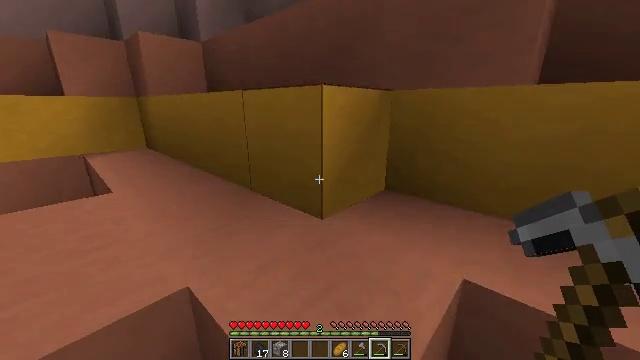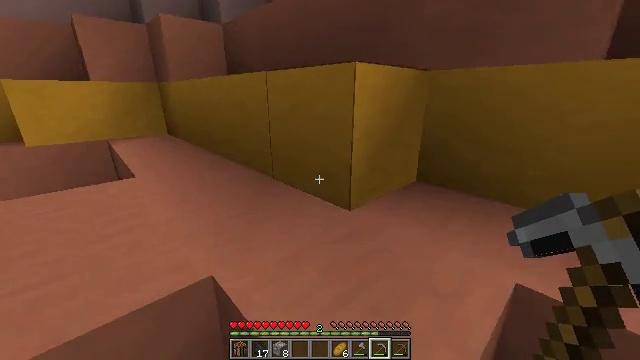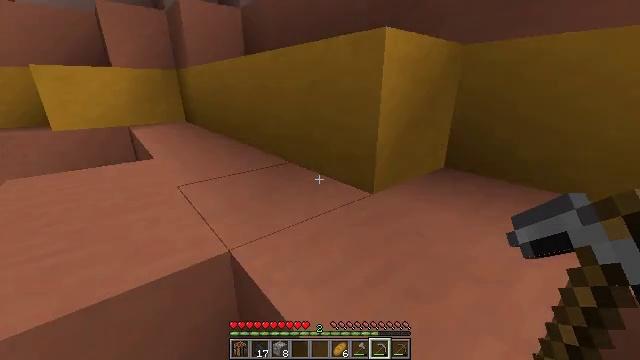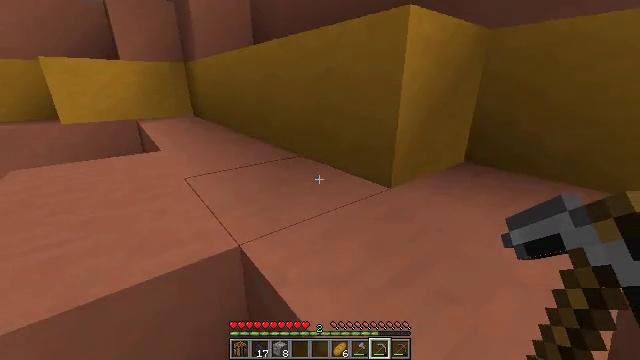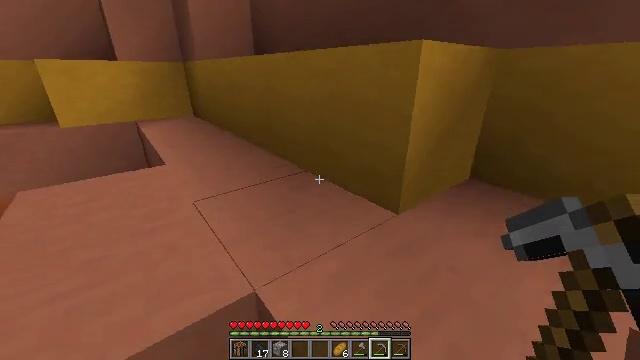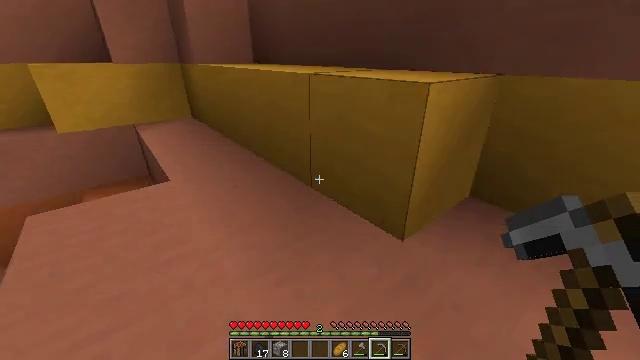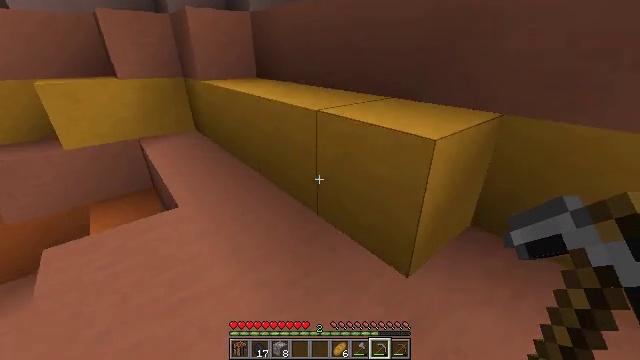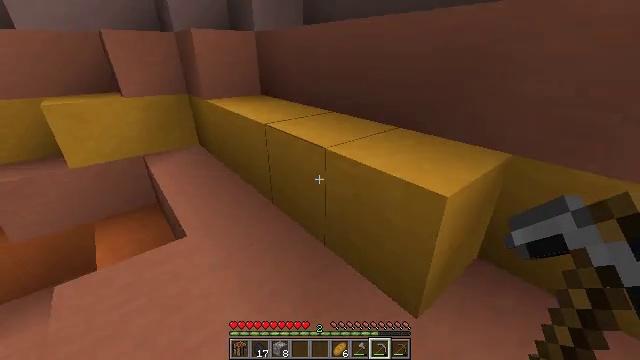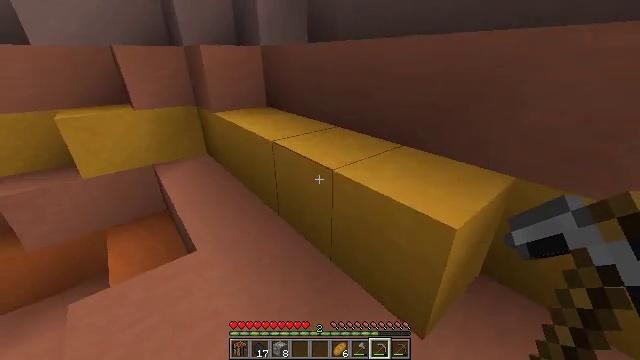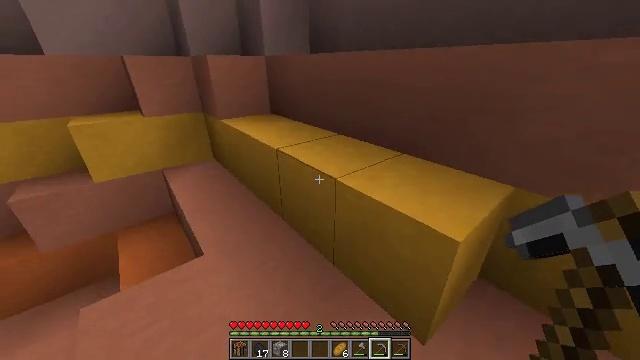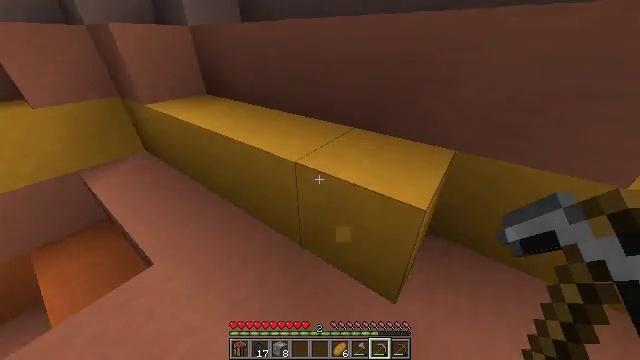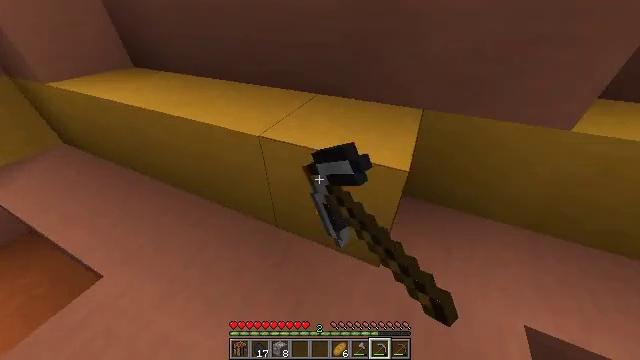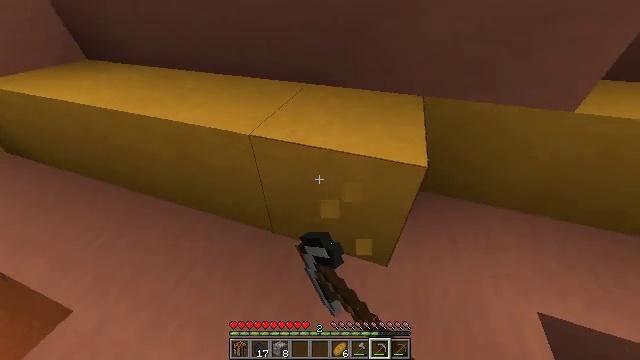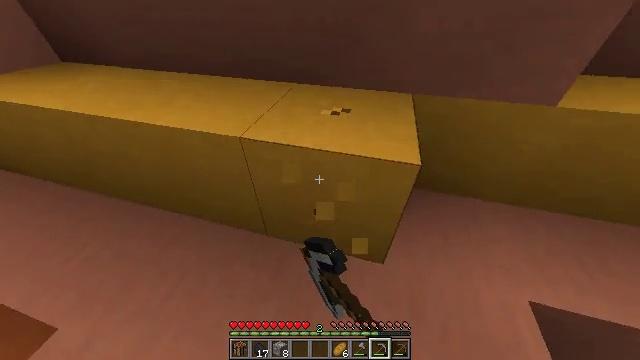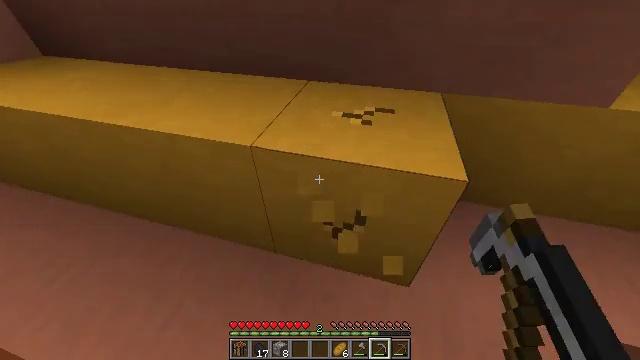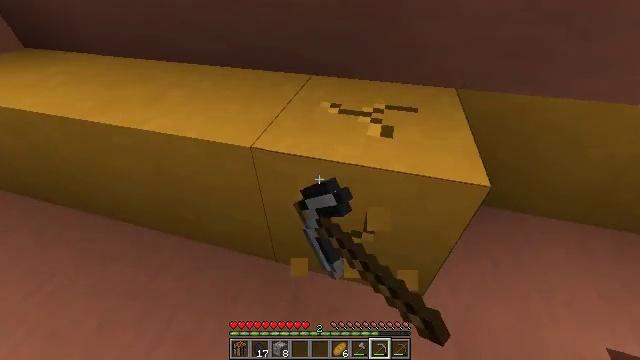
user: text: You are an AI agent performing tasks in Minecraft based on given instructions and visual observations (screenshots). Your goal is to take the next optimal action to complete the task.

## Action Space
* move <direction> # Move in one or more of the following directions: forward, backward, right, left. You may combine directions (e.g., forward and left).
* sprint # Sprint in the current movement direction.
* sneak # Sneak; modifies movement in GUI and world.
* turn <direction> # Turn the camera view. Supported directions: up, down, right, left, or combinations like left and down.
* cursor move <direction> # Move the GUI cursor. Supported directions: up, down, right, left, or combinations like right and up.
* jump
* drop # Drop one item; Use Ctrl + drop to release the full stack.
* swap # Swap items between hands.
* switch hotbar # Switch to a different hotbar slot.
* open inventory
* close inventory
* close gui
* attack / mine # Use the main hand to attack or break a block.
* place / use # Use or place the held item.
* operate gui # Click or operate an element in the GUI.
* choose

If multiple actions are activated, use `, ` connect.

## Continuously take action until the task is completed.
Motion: motion action
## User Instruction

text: Gather yellow terracotta for building.
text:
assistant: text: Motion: move forward, sprint, turn left and down, jump
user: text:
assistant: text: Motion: move forward, sprint, turn left and down
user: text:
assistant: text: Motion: move forward, sprint, turn left
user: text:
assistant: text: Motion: move forward, sprint, turn down, jump
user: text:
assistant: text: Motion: move forward, sprint, turn down, jump
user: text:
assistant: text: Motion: move forward, sprint, jump
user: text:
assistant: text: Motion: move forward, sprint, jump
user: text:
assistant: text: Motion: move forward, sprint
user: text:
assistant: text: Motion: move forward, sprint
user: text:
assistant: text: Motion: move forward, sprint, turn right and down, attack / mine
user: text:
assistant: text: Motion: move forward, sprint, turn right and down, attack / mine
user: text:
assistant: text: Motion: turn right and down, attack / mine
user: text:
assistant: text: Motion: turn right, attack / mine
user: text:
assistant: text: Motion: attack / mine
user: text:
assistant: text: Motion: attack / mine
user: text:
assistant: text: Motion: attack / mine
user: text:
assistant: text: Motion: turn right, attack / mine
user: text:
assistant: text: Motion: turn right, attack / mine
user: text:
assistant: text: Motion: attack / mine
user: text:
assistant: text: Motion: attack / mine
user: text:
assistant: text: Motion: attack / mine
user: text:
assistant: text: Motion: attack / mine
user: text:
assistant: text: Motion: attack / mine
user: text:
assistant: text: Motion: attack / mine
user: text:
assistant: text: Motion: move forward and move right, attack / mine
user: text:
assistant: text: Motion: no_op